Interaction volume radius: 5 \u00c5
Interaction volume height: 25 \u00c5
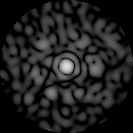
Disorder parameter: 0.8019